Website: slack
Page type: stored-credit-cards
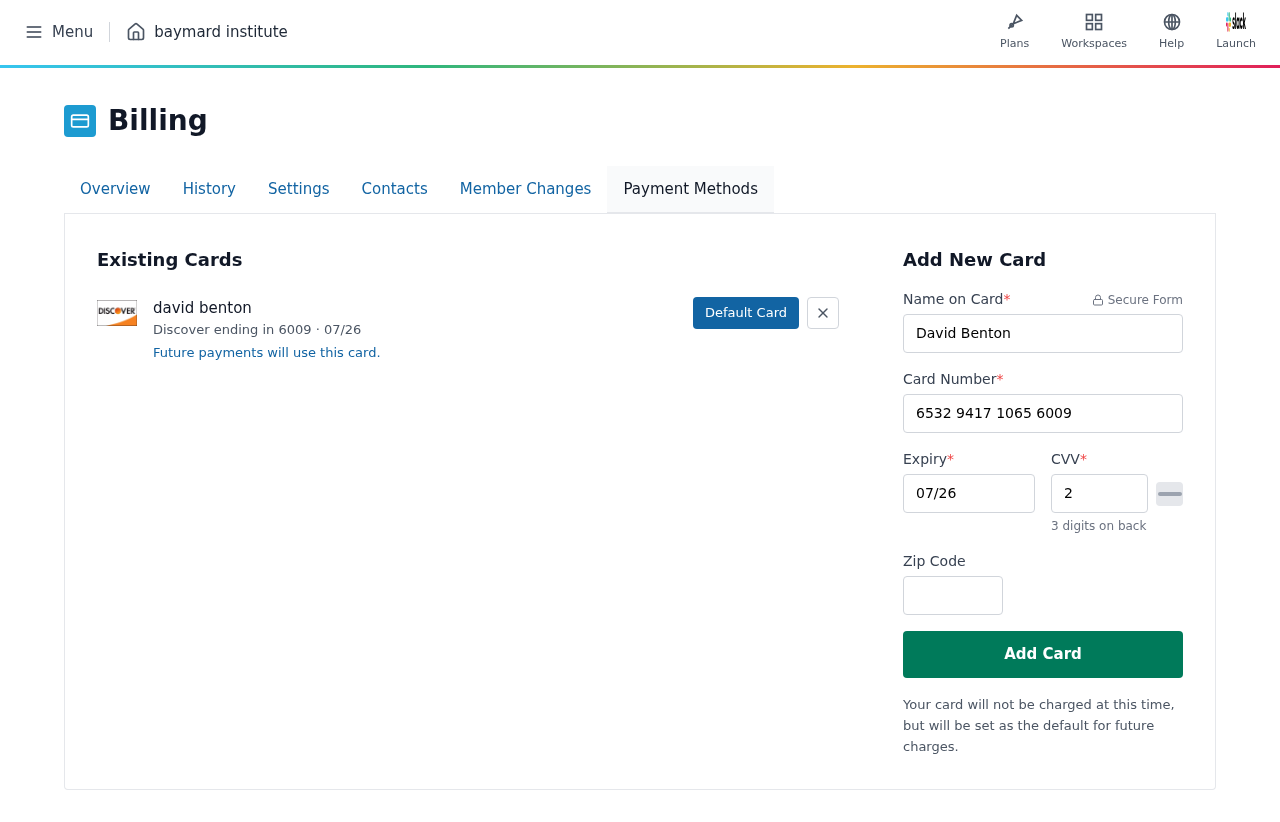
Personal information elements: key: PII_CARD_CVV
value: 210
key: PII_CARD_EXPIRY
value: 07/26
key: PII_CARD_EXPIRY_MONTH
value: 07
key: PII_CARD_EXPIRY_YEAR
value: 26
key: PII_CARD_LAST4
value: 6009
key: PII_CARD_NUMBER
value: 6532 9417 1065 6009
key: PII_CARD_TYPE
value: Discover
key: PII_FULLNAME
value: david benton
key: PII_FULLNAME
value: David Benton
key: PII_POSTCODE
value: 69481